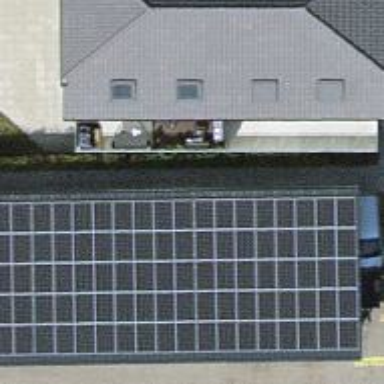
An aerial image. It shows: Solar power generator utilizing photovoltaic technology with solar photovoltaic panels.